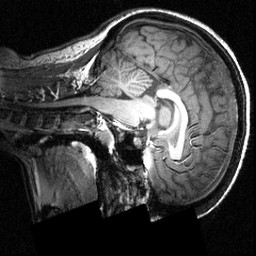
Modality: T1w
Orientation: sagittal
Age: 21
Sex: female
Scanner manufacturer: siemens
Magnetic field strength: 3.951 T
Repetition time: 1.5 s
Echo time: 0.00335 s